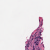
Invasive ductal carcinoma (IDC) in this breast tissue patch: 1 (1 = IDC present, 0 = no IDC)